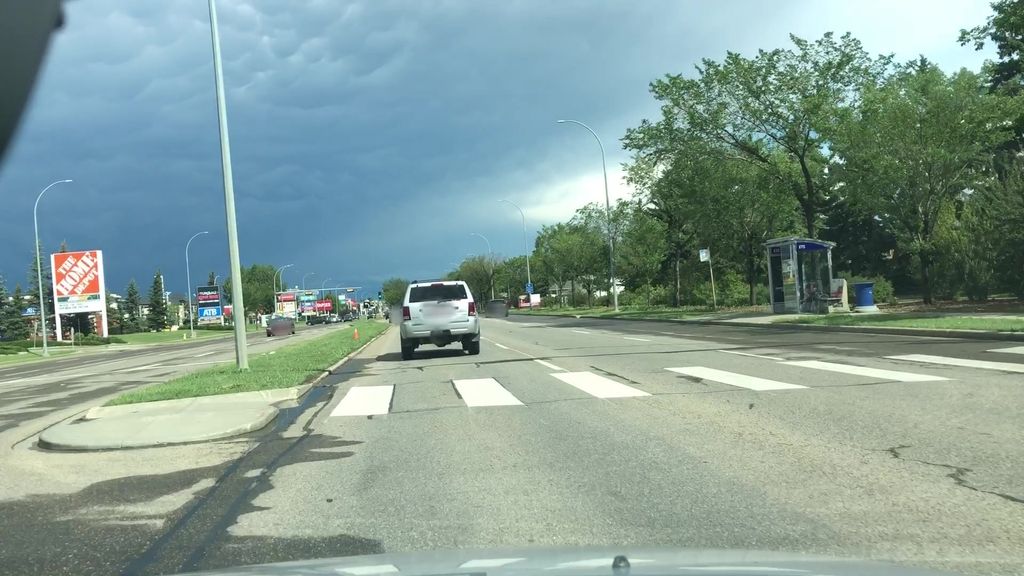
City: edmonton